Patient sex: M
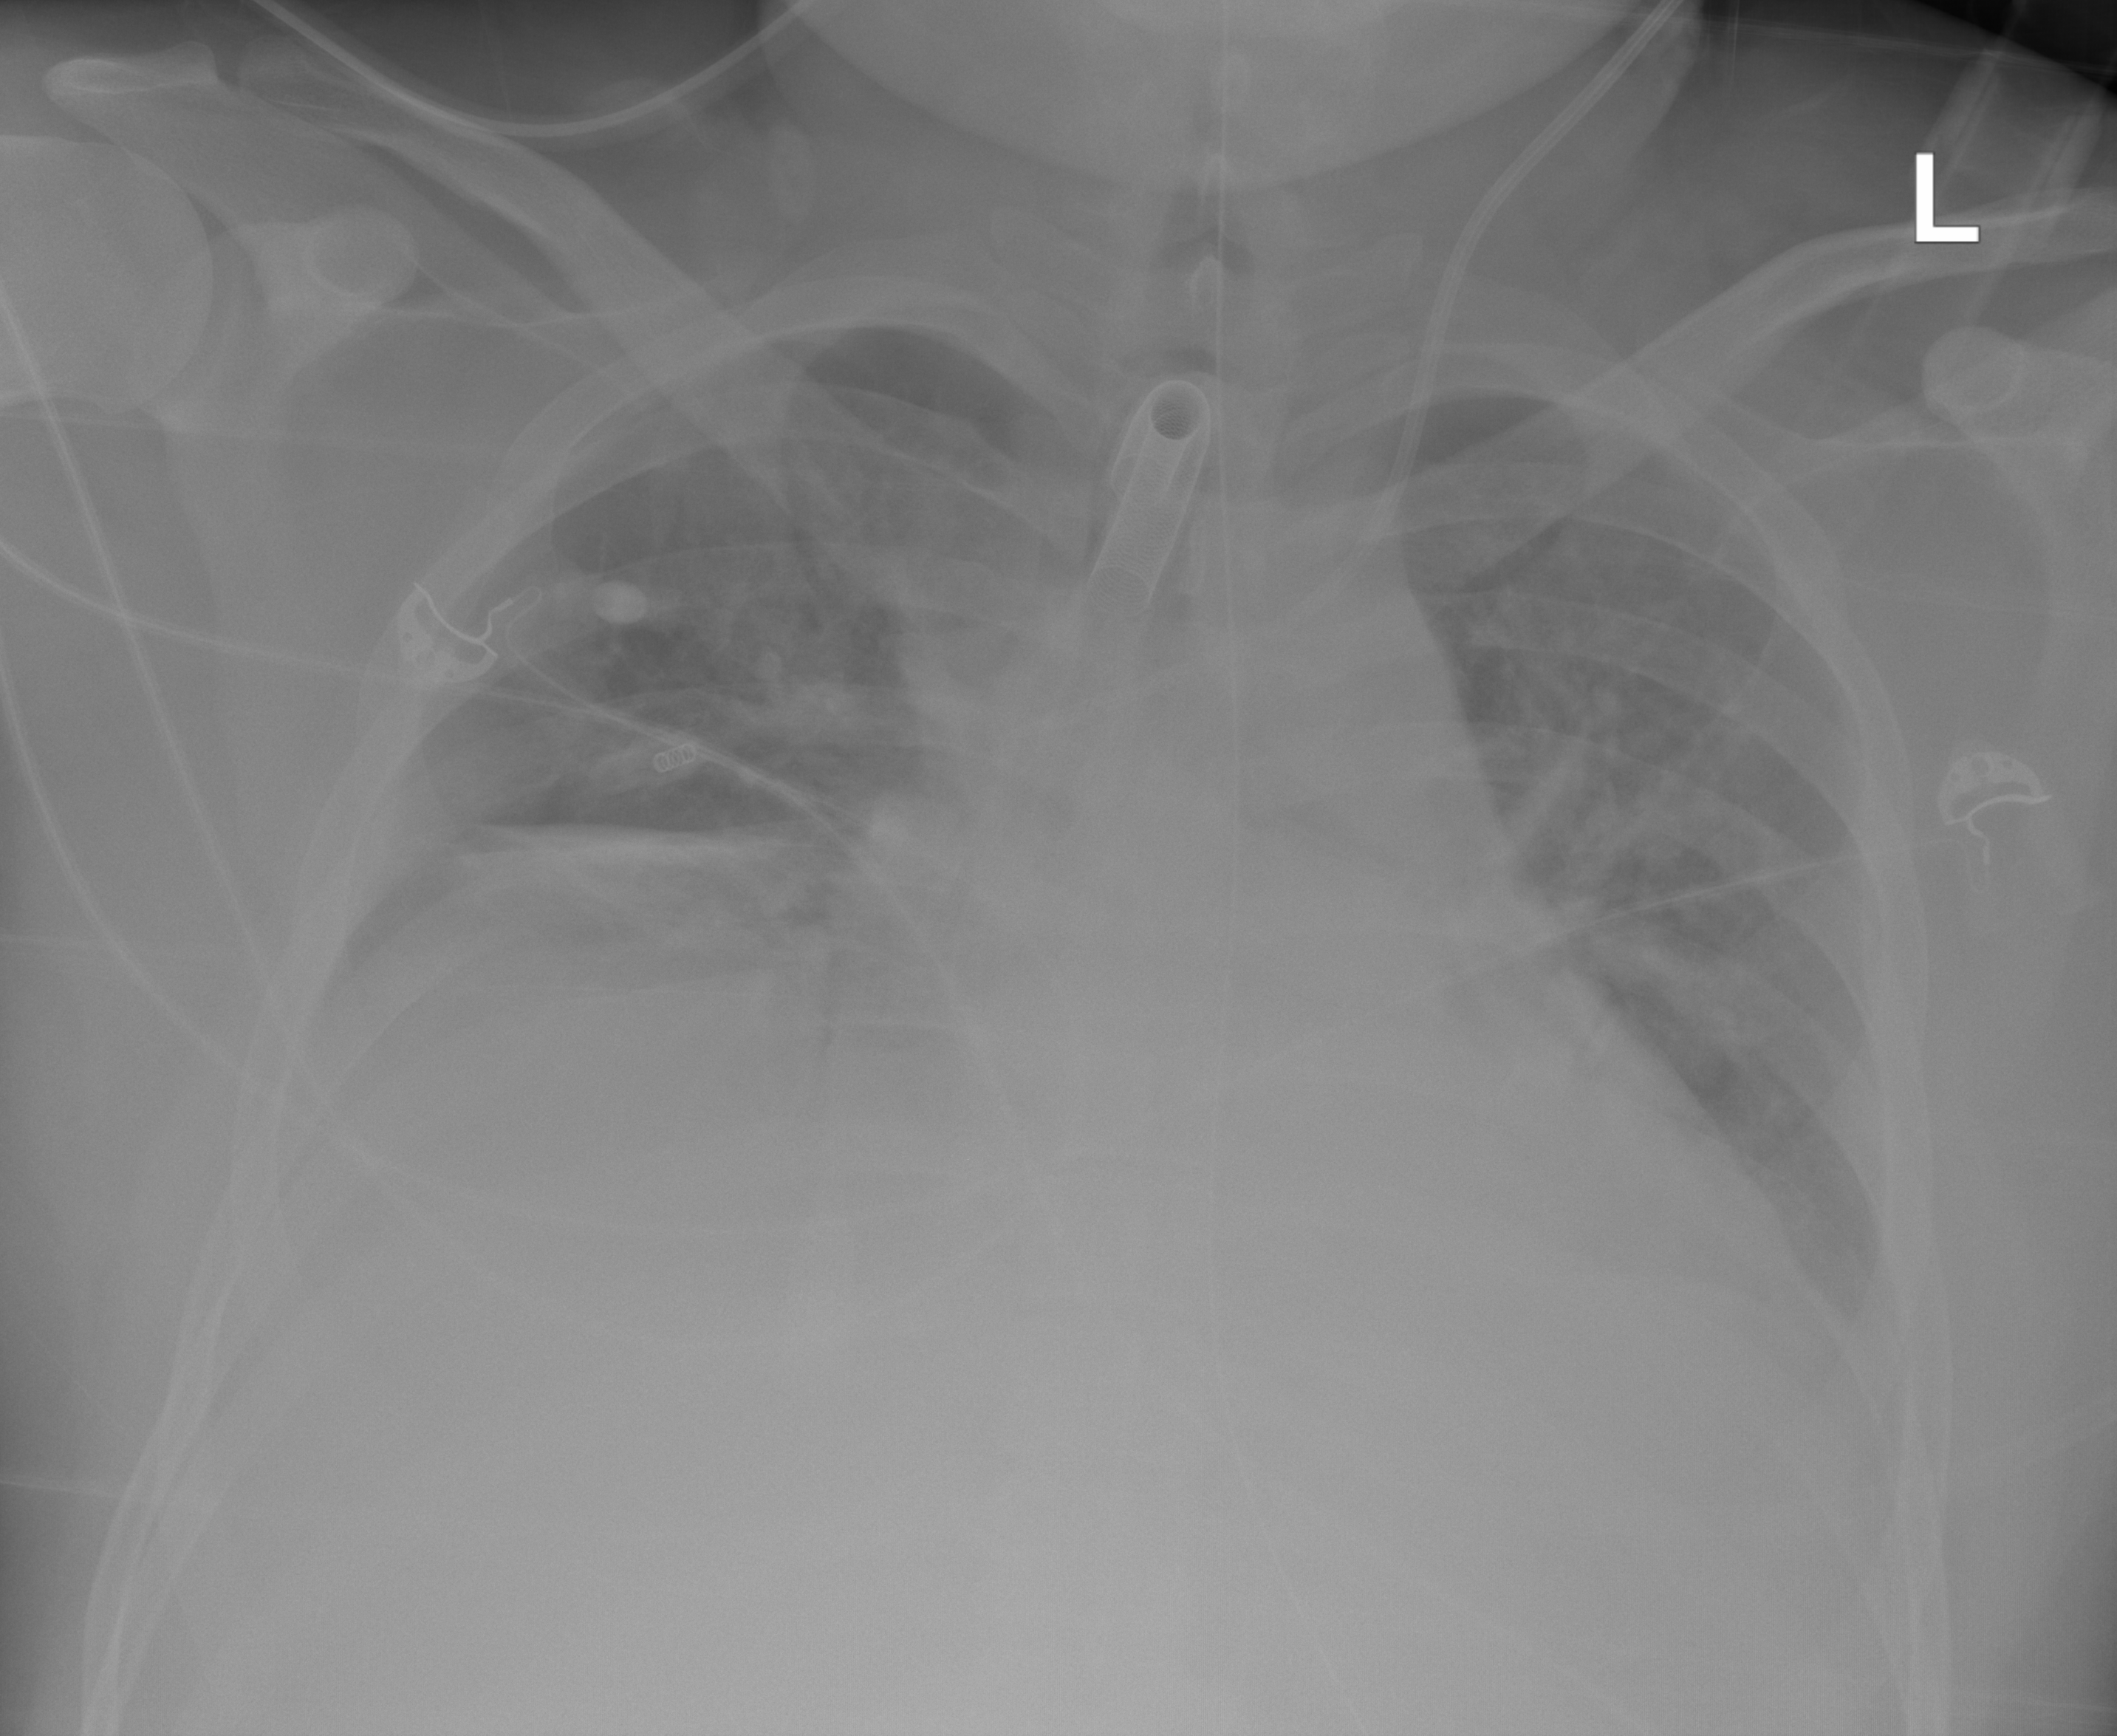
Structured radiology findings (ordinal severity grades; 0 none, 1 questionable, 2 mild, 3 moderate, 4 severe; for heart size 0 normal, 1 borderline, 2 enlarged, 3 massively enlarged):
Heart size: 1
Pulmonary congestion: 2
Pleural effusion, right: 2
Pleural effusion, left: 2
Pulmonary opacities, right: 0
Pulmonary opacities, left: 1
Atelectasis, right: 2
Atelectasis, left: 2